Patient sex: M
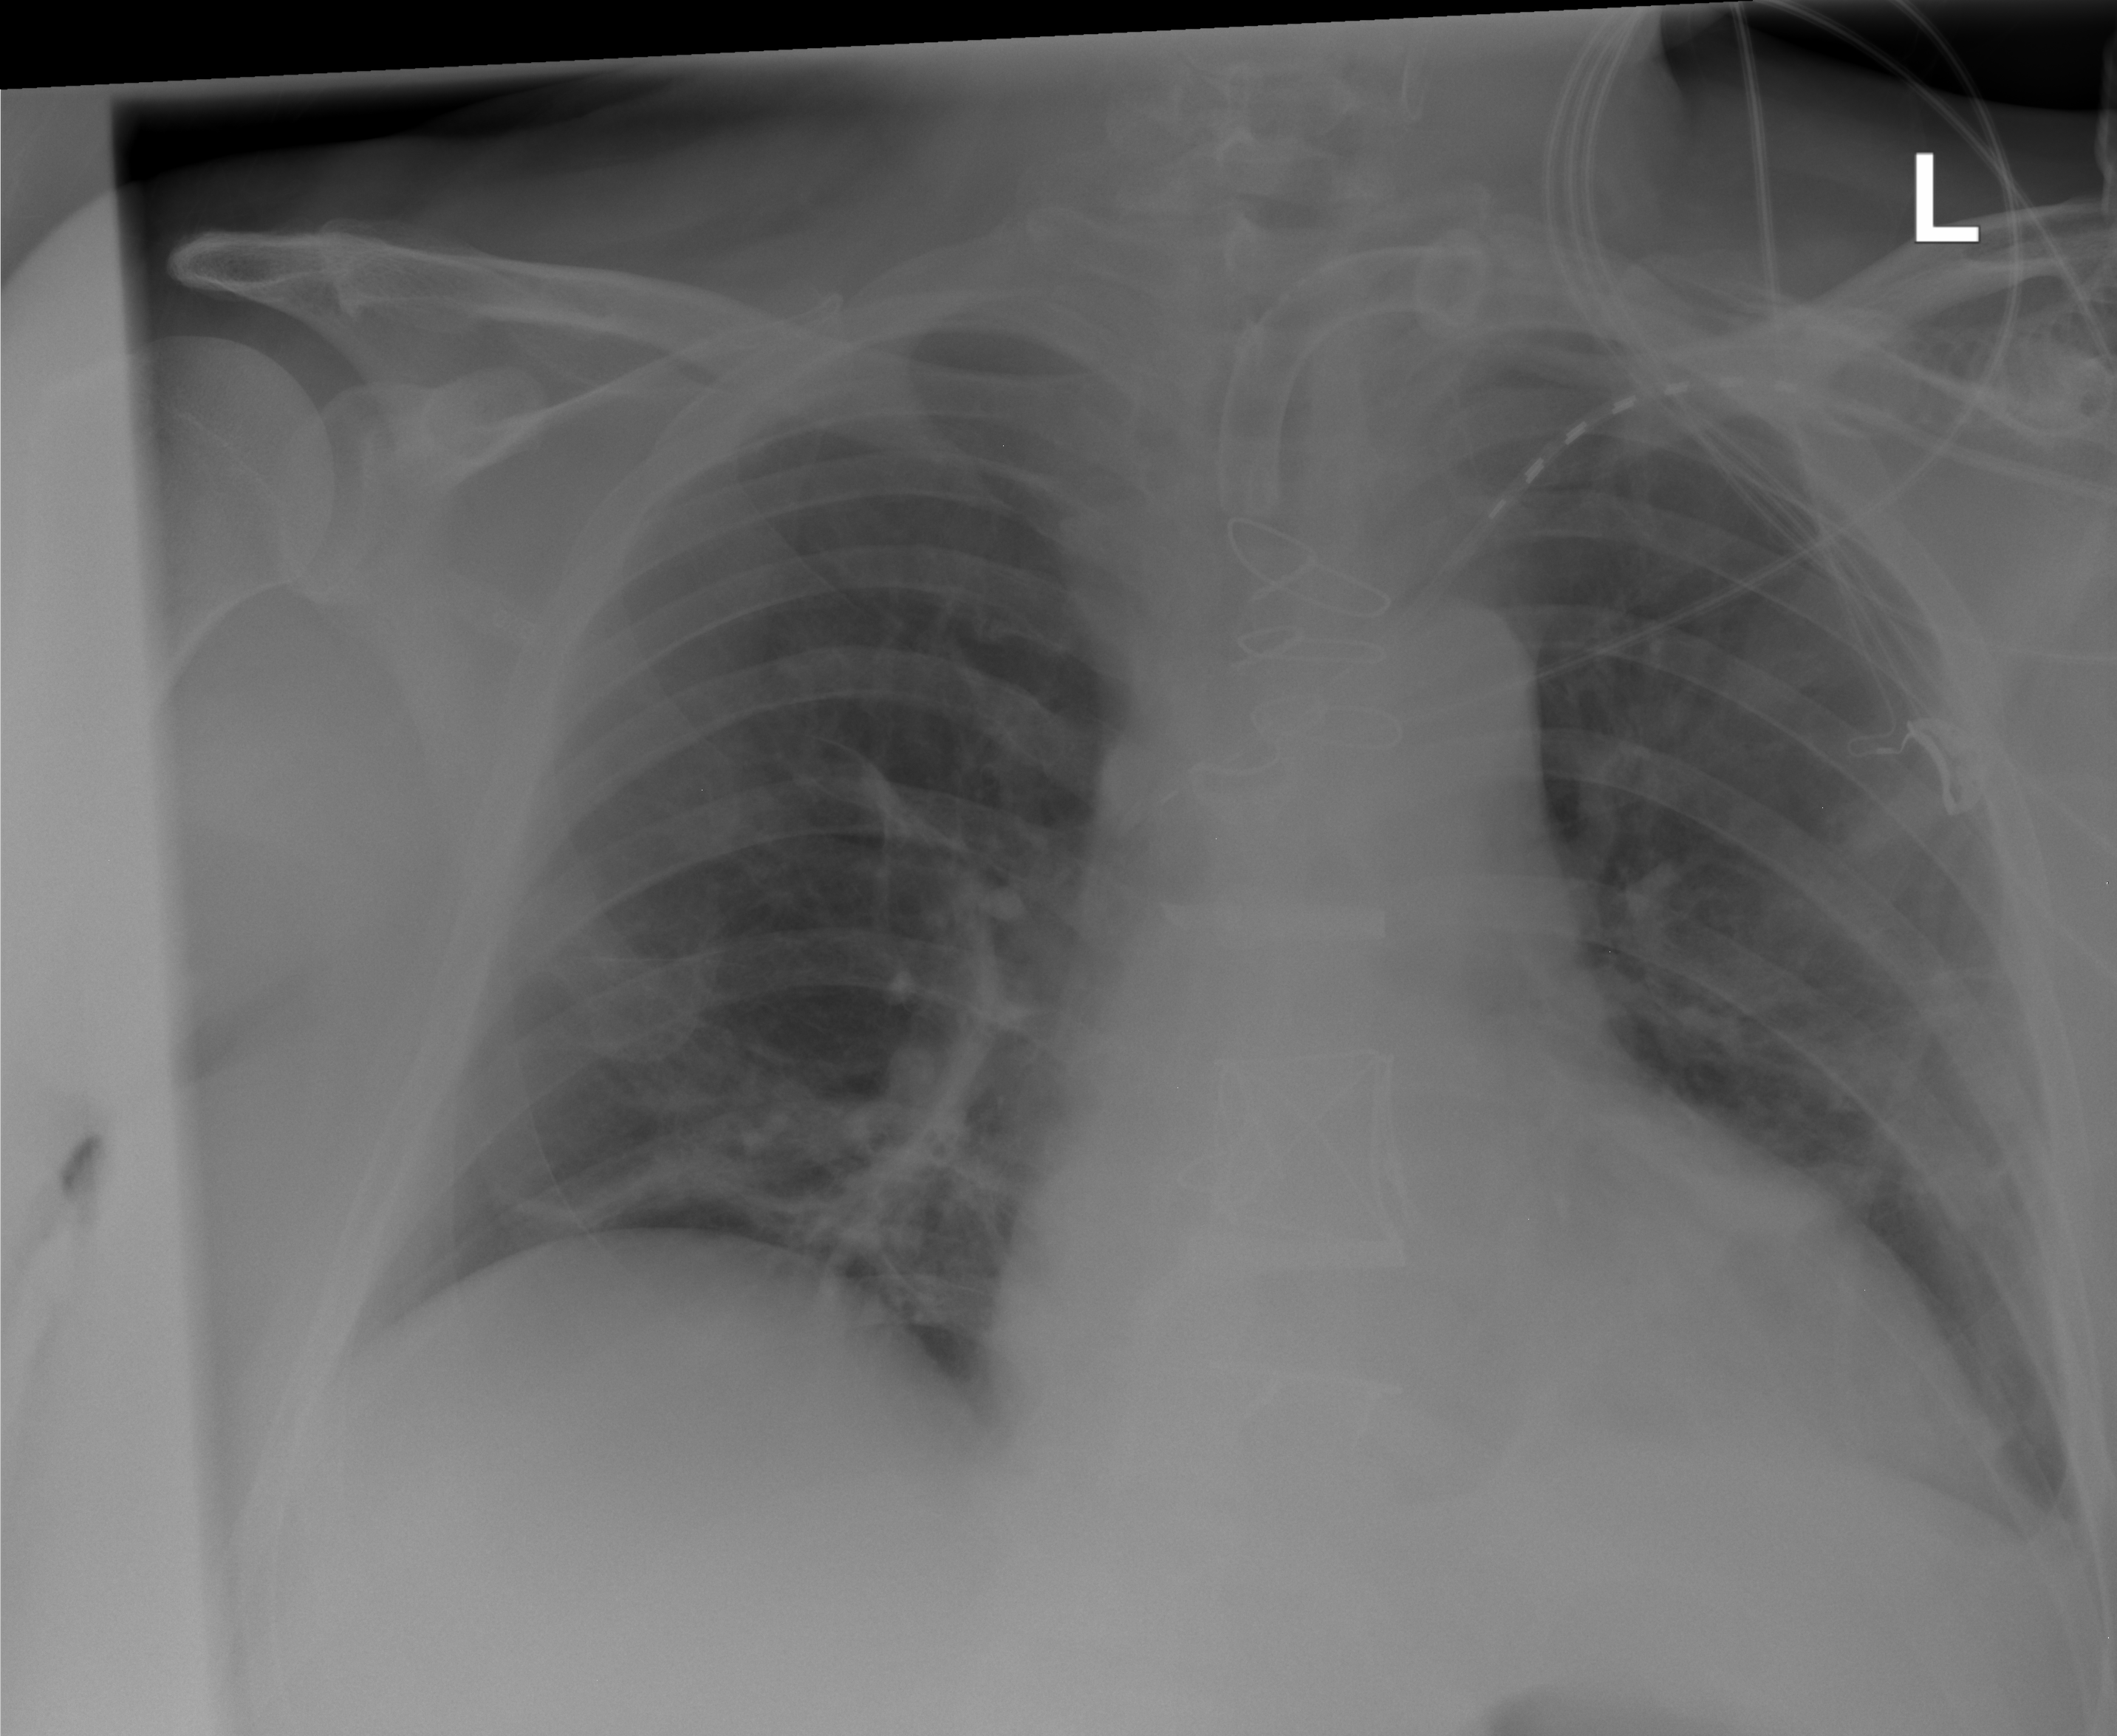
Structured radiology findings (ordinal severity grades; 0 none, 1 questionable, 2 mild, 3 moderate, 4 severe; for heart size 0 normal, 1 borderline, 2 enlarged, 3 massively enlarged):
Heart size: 2
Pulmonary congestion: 1
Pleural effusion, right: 0
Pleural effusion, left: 0
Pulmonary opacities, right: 0
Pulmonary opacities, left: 1
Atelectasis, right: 2
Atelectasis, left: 2